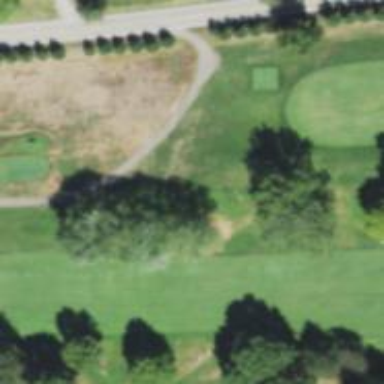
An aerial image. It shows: Path used for both walking and golf.